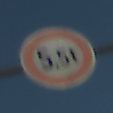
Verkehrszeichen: TatsaechlicheMasse
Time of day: SunriseSunset
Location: Outdoor (Nature)
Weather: Clear
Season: NotSpecified
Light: Natural